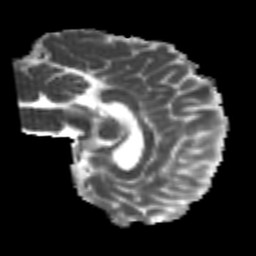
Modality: MD
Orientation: sagittal
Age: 23
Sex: male
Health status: healthy
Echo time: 0.074 s